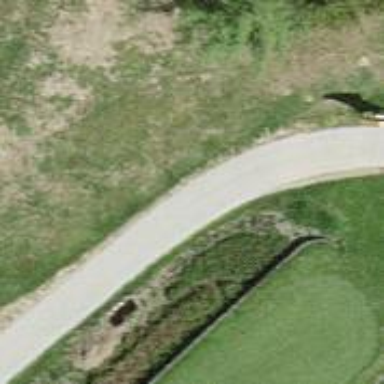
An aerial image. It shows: Well-maintained path designated for golf carts.